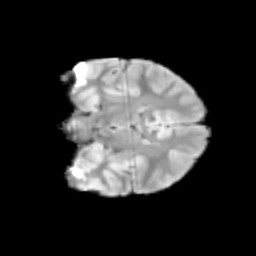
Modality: T2w
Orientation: coronal
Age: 9
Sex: male
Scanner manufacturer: siemens
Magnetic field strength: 3 T
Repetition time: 3.8 s
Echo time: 0.07 s